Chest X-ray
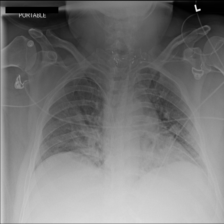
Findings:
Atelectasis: positive
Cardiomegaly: negative
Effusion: negative
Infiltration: negative
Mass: negative
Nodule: negative
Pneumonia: negative
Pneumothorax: negative
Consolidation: negative
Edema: negative
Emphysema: negative
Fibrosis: negative
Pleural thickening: negative
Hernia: negative